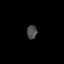
Tissue: lung
Cell type: Others
Senescence score: 0.5455
Nuclear area (px): 136
Mean DAPI intensity: 75.147